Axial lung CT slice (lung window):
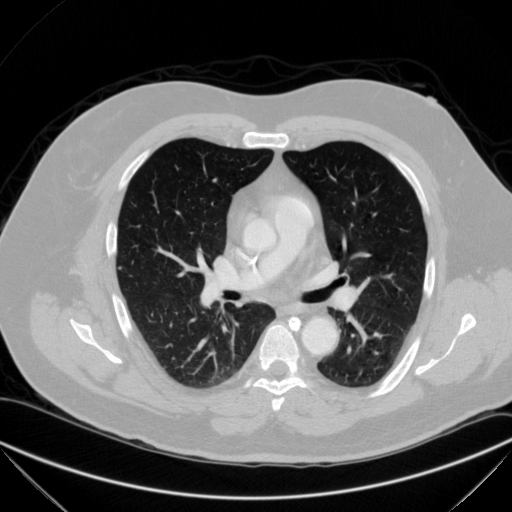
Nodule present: no